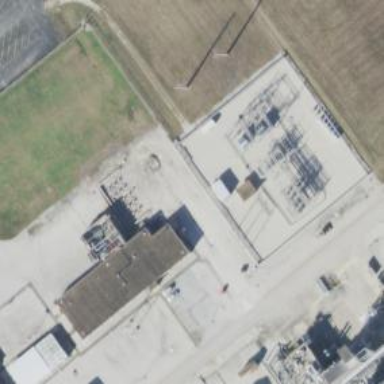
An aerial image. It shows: Industrial substation surrounded by fence.